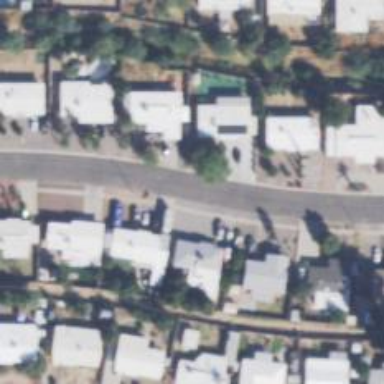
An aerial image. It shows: Driveway.